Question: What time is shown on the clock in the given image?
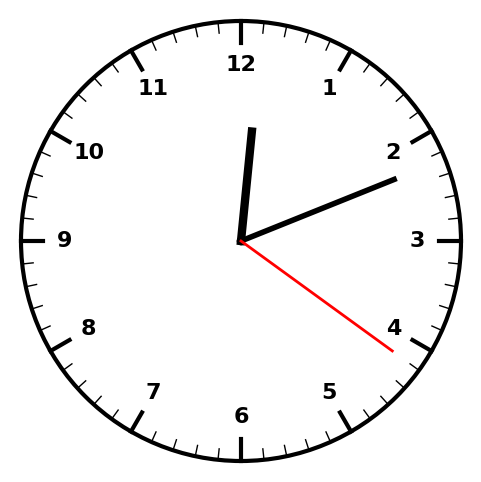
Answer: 12:11:21